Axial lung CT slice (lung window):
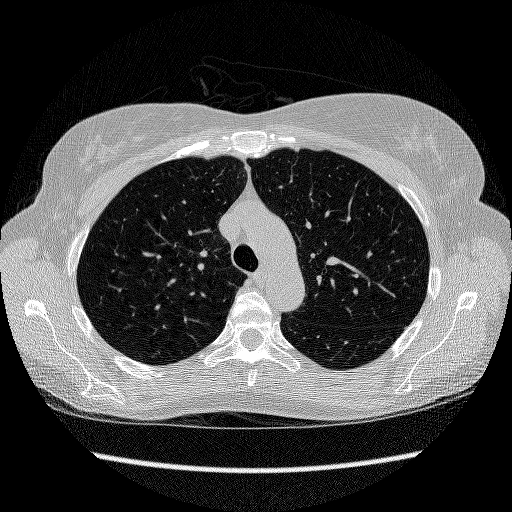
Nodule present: no